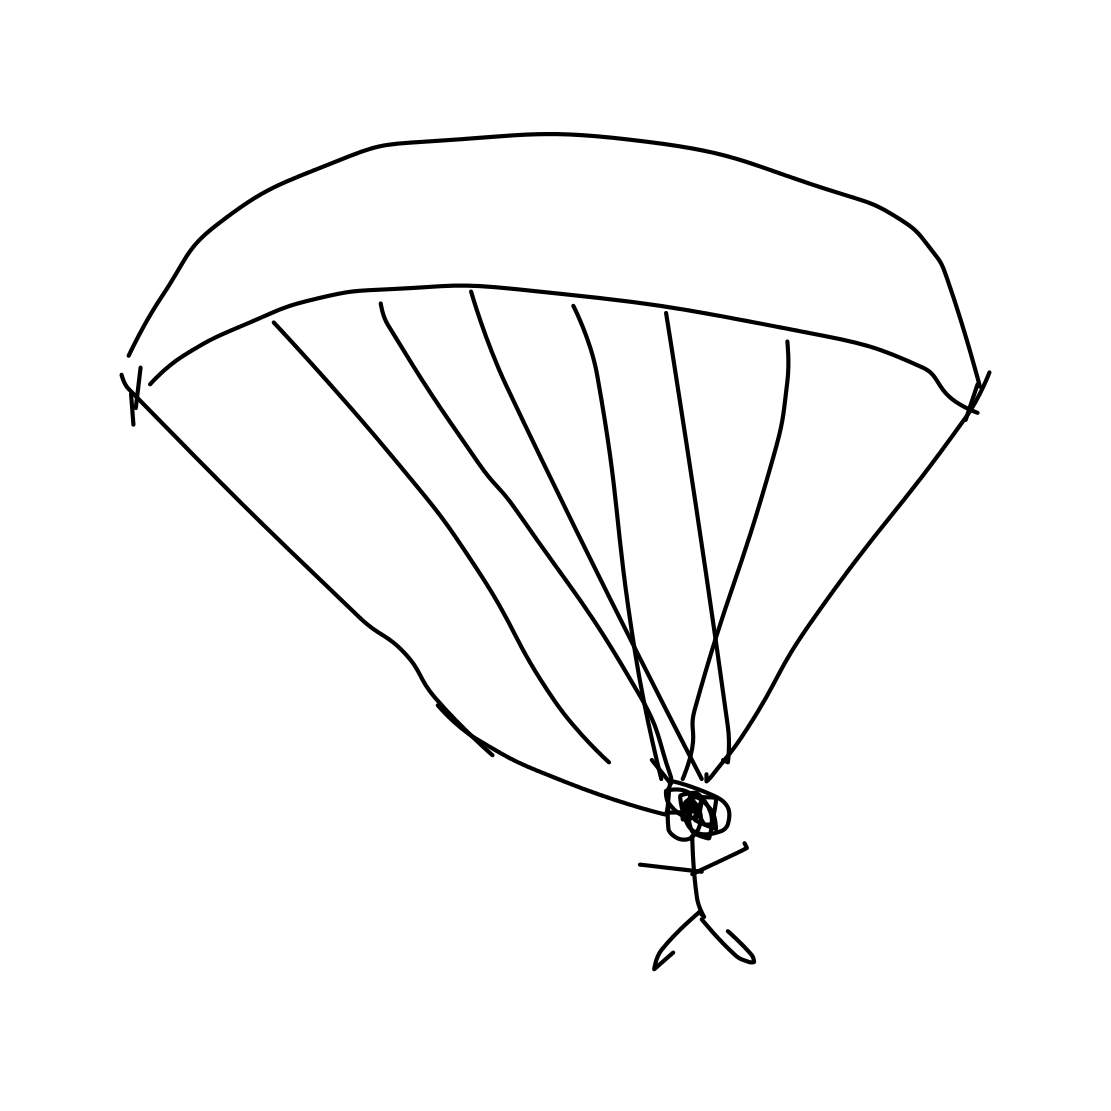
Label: parachute